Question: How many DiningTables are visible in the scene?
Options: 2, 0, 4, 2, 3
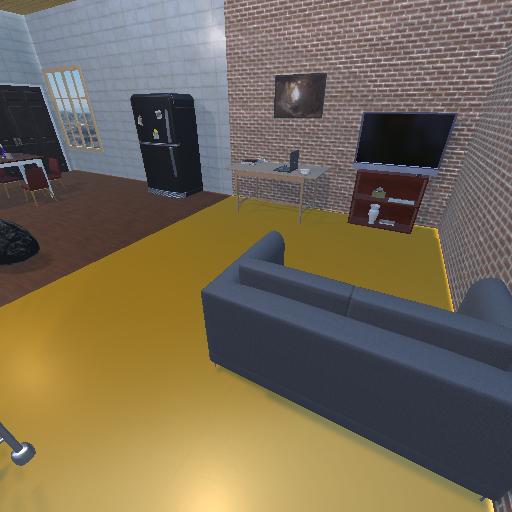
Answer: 2